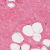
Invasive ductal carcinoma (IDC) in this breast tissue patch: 0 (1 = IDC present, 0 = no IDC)